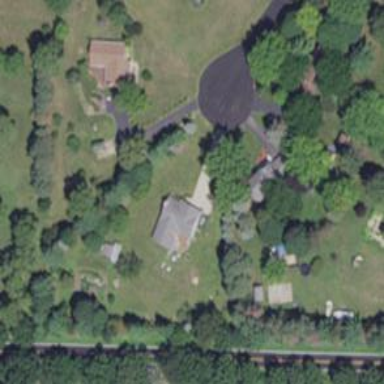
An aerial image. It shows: Driveway leading to service road.